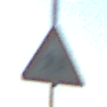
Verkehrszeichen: KinderLinks
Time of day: SunriseSunset
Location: Outdoor (RoadRail)
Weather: Clear
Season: NotSpecified
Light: Natural